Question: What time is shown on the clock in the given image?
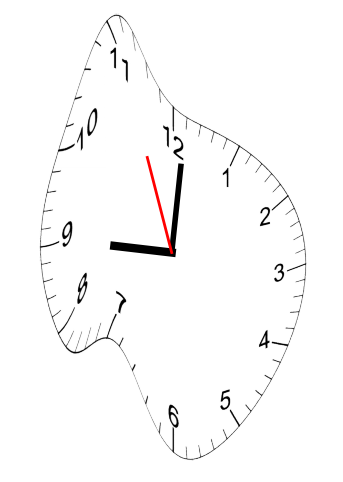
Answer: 09:00:56